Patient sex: M
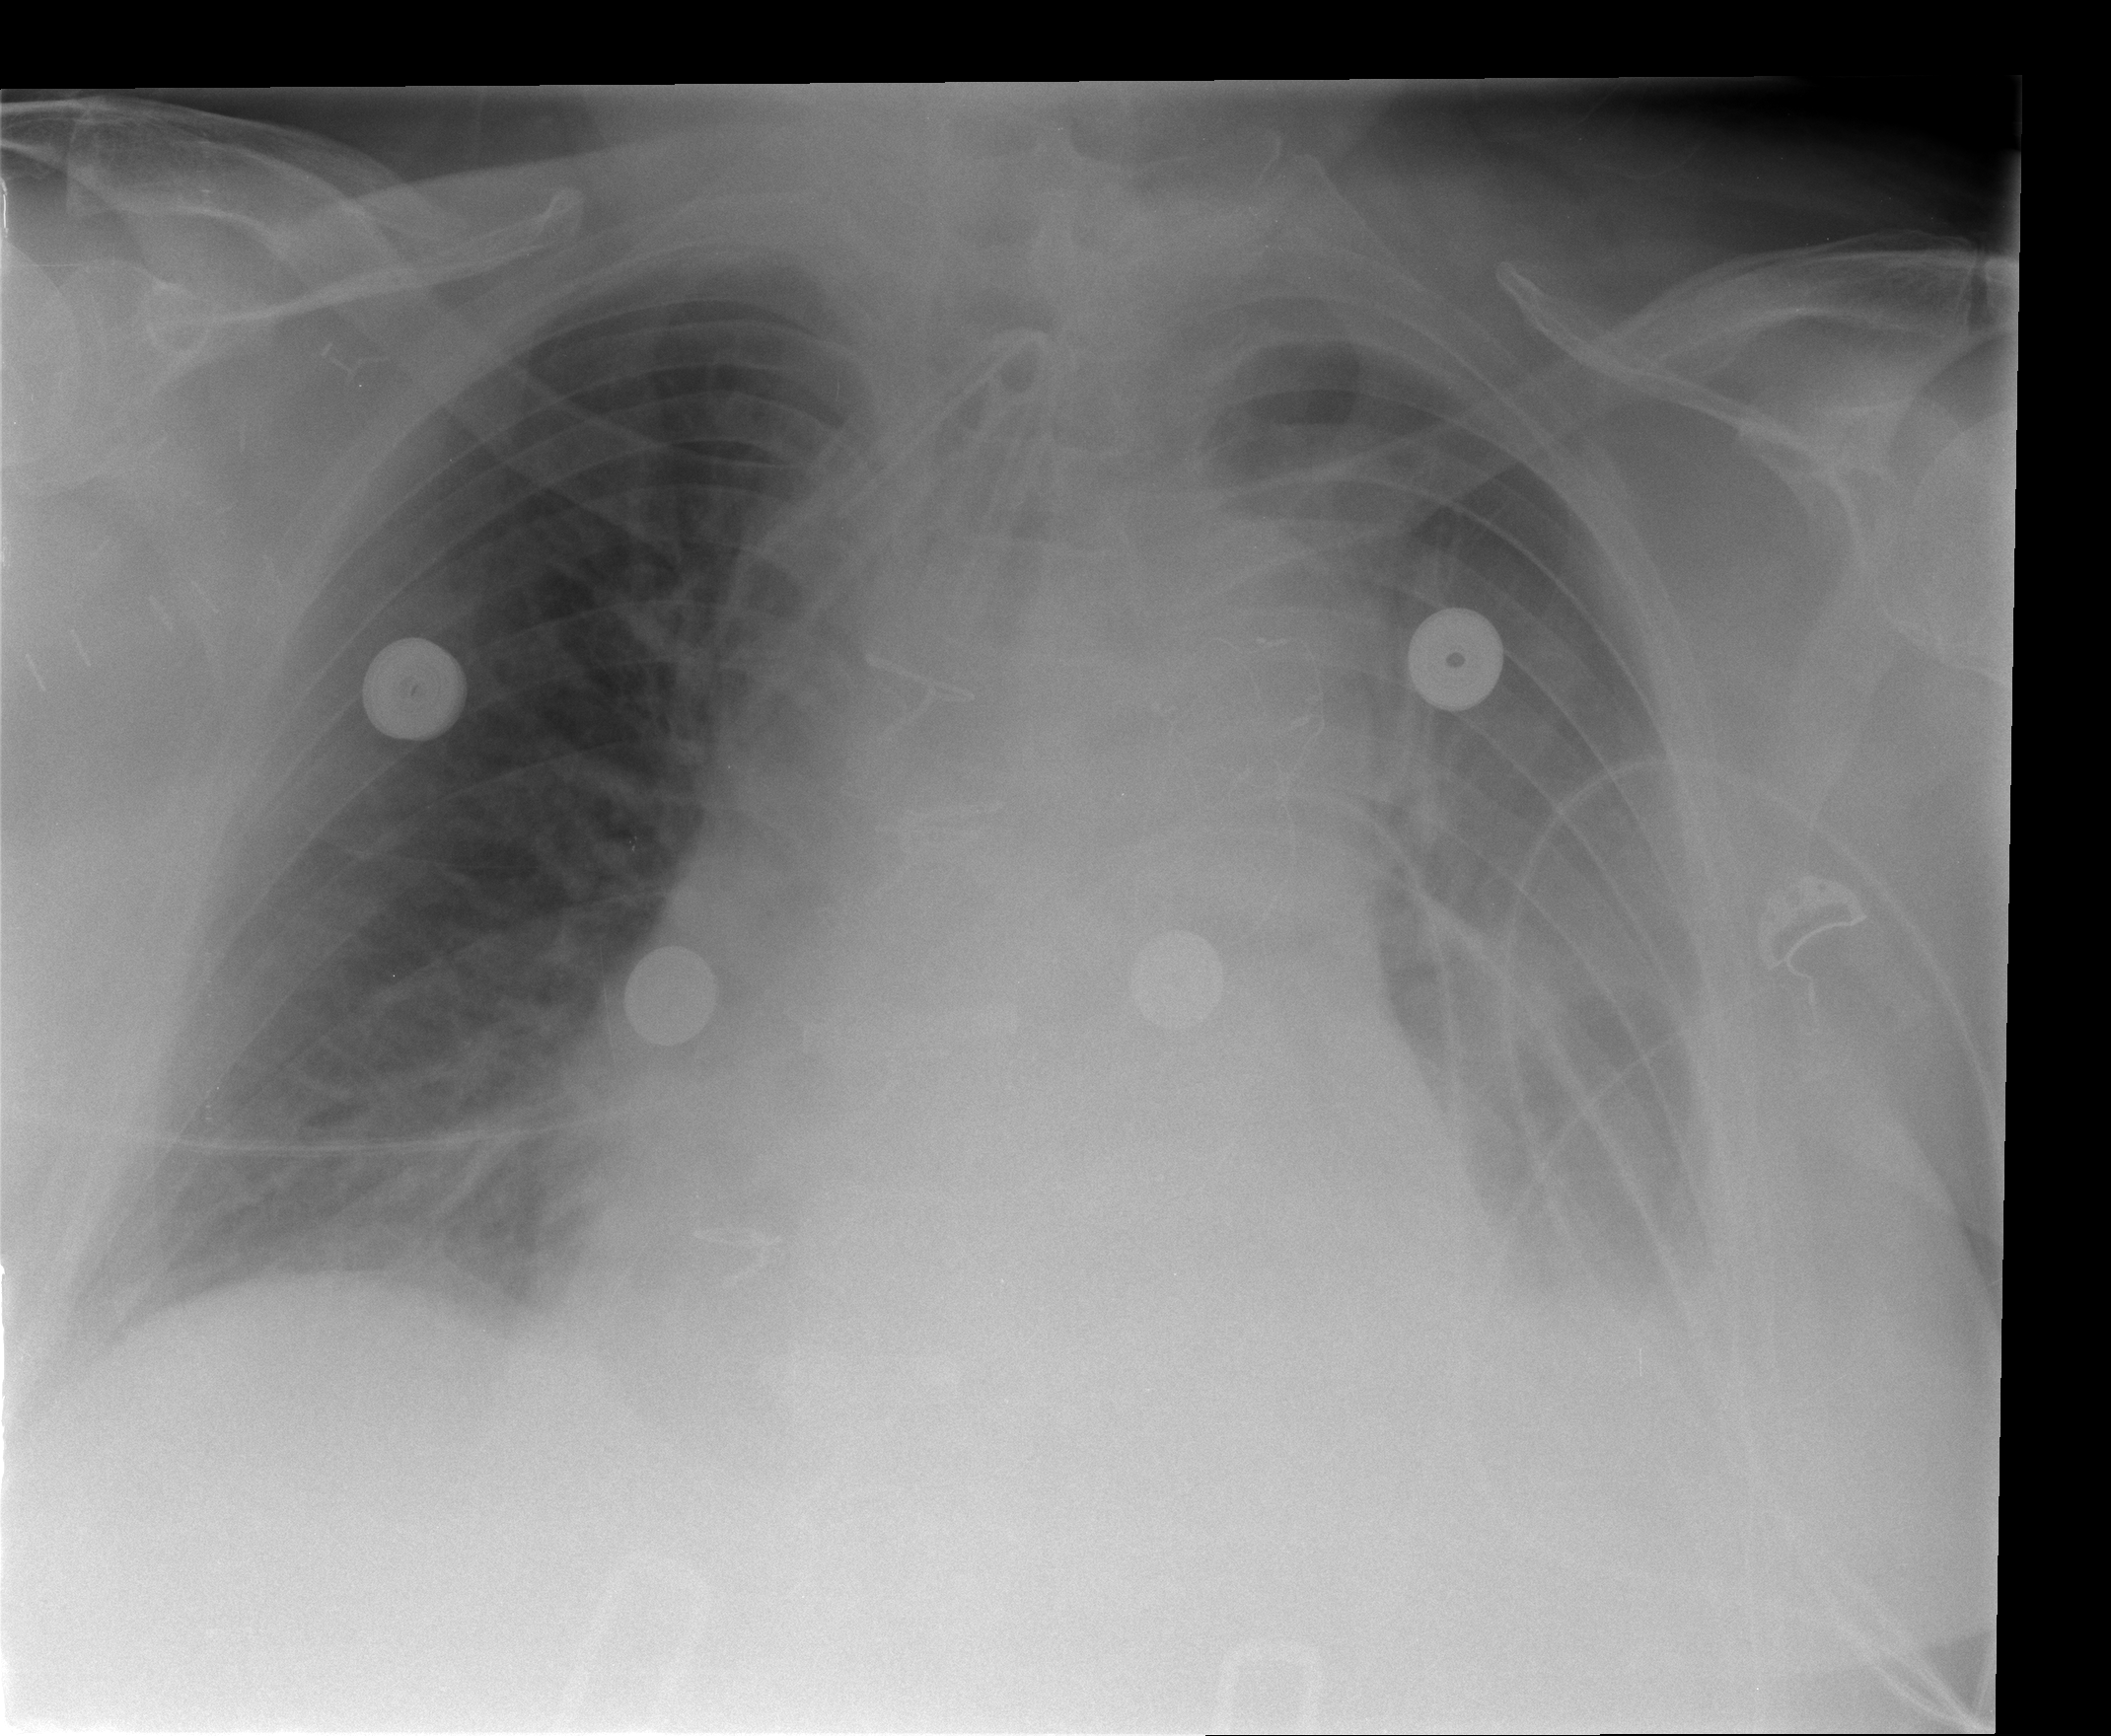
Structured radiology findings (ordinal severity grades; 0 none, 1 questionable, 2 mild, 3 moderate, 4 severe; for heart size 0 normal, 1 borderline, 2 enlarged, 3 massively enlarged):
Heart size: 2
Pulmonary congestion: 2
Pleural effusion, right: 0
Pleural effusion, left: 3
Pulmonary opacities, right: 0
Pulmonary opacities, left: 2
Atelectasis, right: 0
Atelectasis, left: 2